Interaction volume radius: 5 \u00c5
Interaction volume height: 10 \u00c5
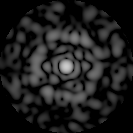
Disorder parameter: 0.7871